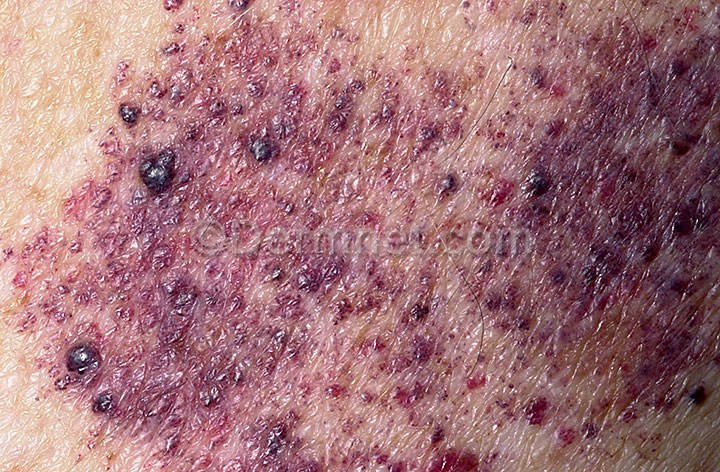
Disease: Vascular Tumors